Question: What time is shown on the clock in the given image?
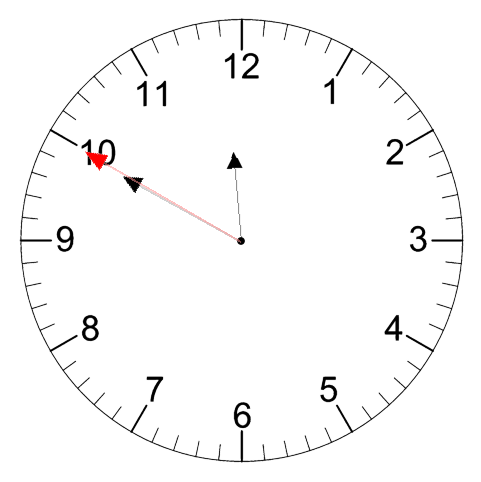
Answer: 11:49:50